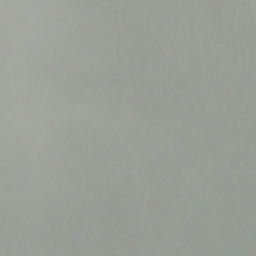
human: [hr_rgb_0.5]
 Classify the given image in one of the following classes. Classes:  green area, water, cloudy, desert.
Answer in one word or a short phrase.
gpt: cloudy